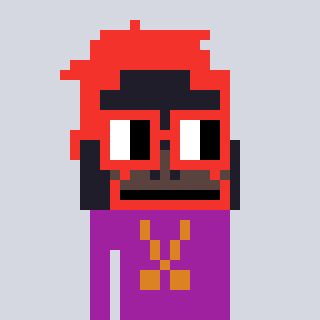
a pixel art character with square red glasses, a orangutan-shaped head and a magenta-colored body on a cool background